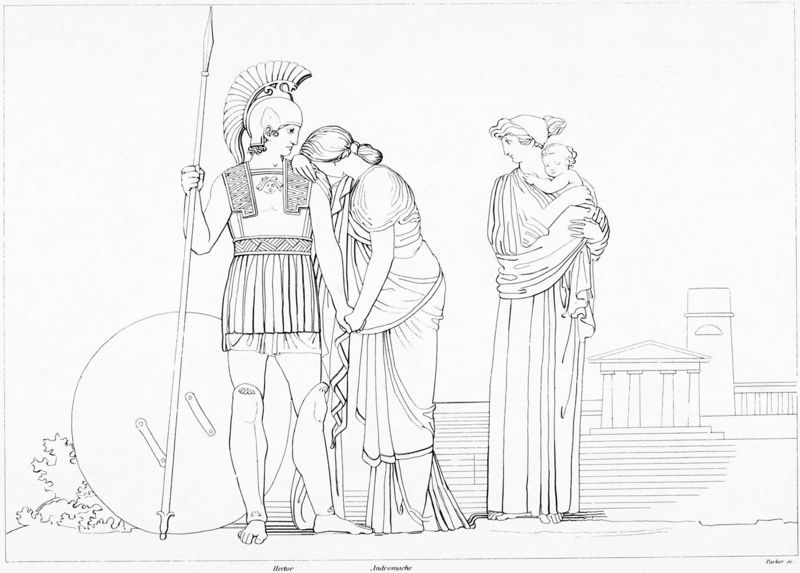
Titel: Das Treffen Hektors und Andromaches
Künstler: John Flaxman
Schlagwörter: kämpfer, mann, weiß, frauen, frau, schwarz, skizze, zeichnung, architektur, trauer, gewand, kind, mutter, graphik, baby, krieg, lanze, stufen, schild, antike, weinen, schwarzweiss, hector, soldat, helm, rüstung, rom, römer, wappen, sims, brustpanzer, harnisch, griechisch, krieger, tempel, speer, auszug, tunika, herkules, römerin, troja, sper, umzeichnung, kriger